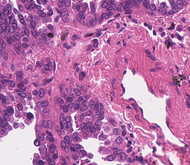
Tumor epithelial tissue: yes
Tumor-associated stroma tissue: yes
Normal tissue: no